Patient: sex M, age 69
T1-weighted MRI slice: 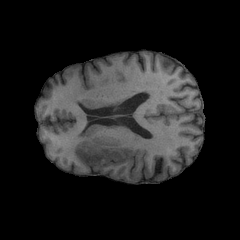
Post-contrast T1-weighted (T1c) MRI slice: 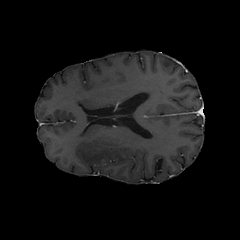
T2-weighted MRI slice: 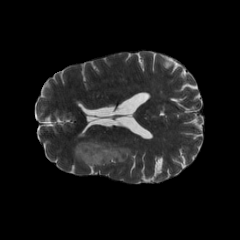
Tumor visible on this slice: yes
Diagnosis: Glioblastoma, IDH-wildtype
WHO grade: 4